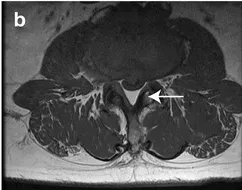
Magnetic resonance imaging T1 weighted view. B; A axial scan of L3-L4 revealed excessive amount of fat within the epidural space compressing the thecal sac. A high signal intensity lesion corresponds to fat (white arrows).
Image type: radiology (mri)